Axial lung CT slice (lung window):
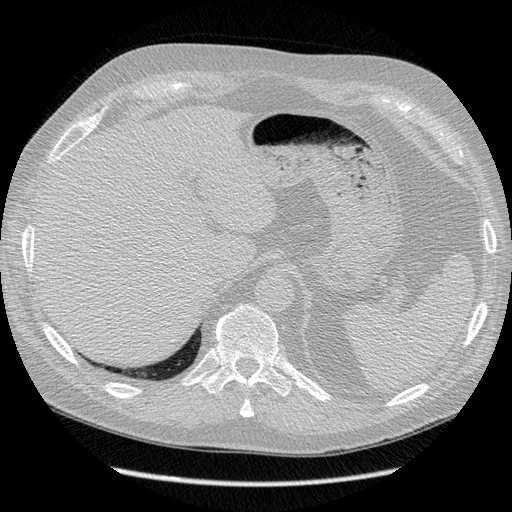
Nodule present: no